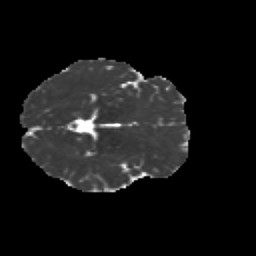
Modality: MD
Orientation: axial
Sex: female
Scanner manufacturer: siemens
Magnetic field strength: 3 T
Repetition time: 5 s
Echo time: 0.071 s